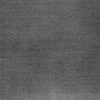
Atmospheric dust classification: dusty